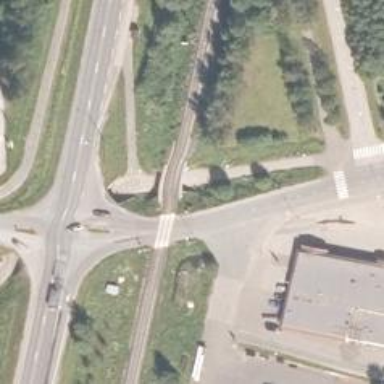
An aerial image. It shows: Level crossing with lights and saltire.